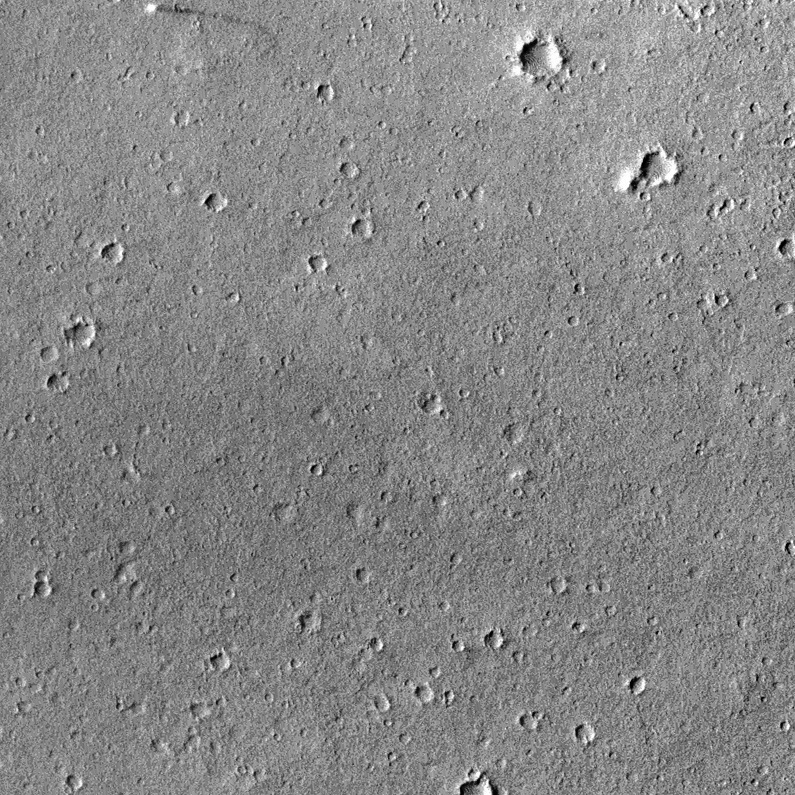
Label: dustdevil